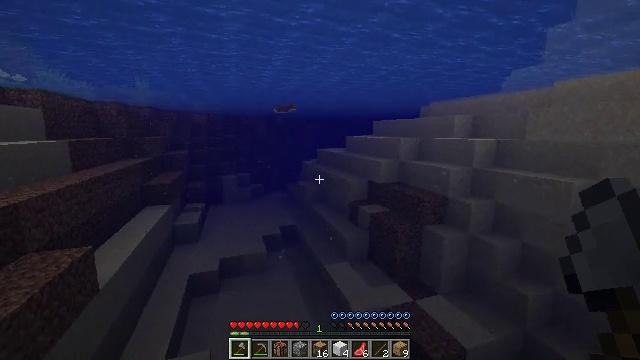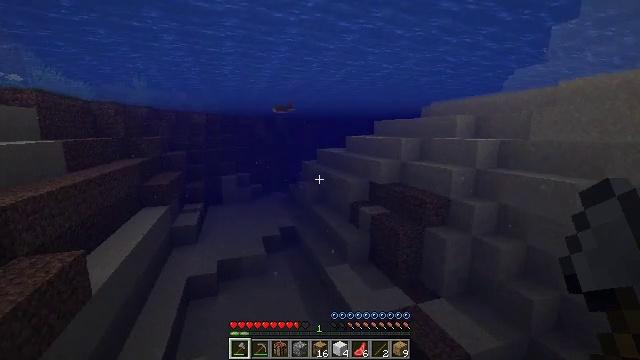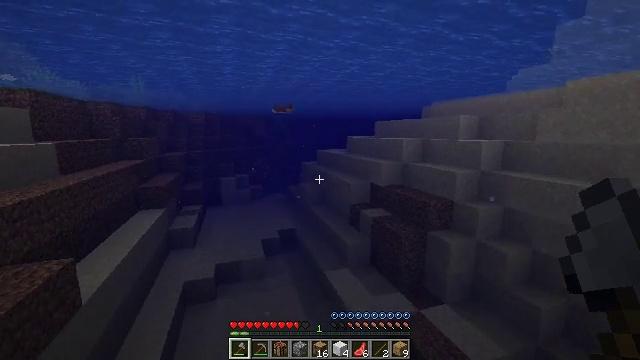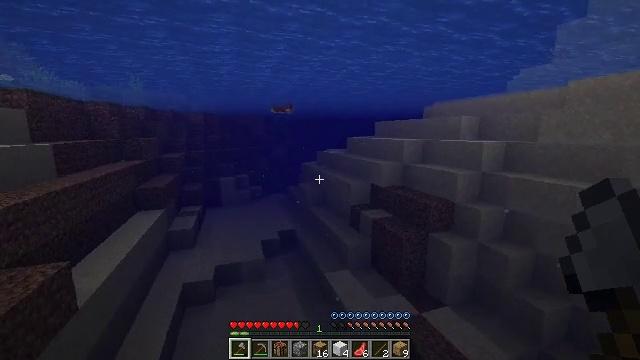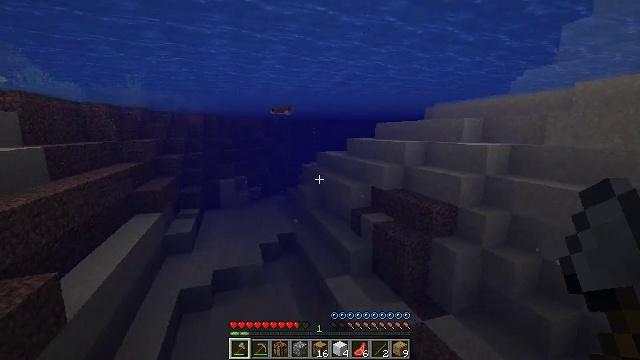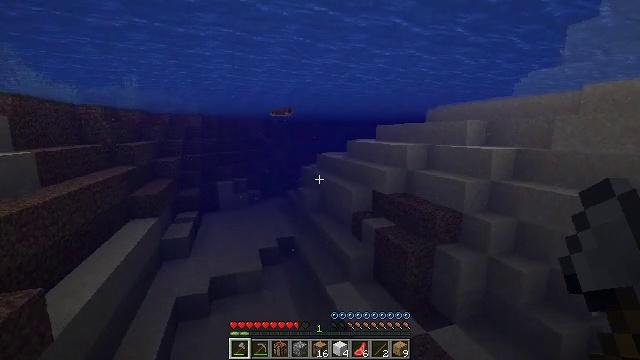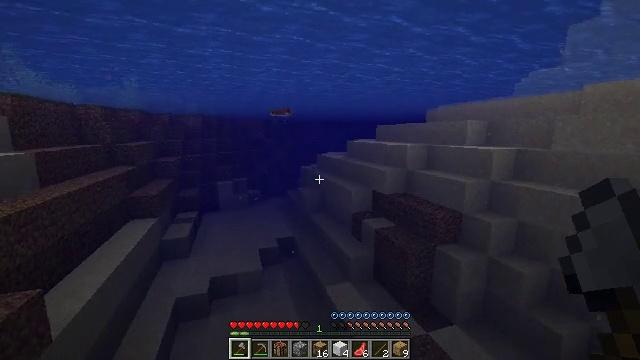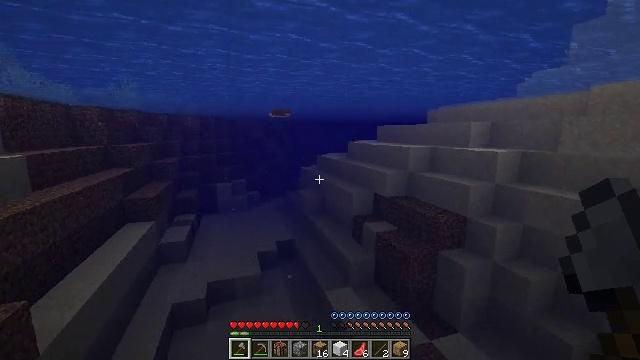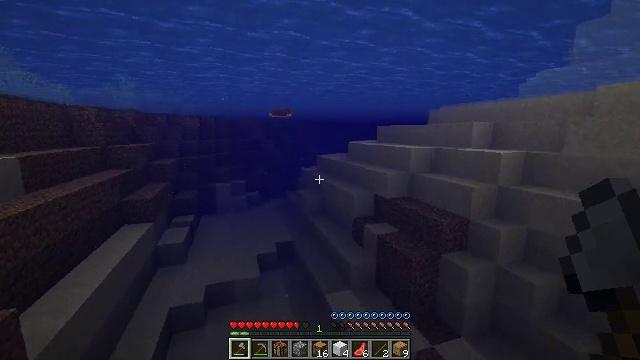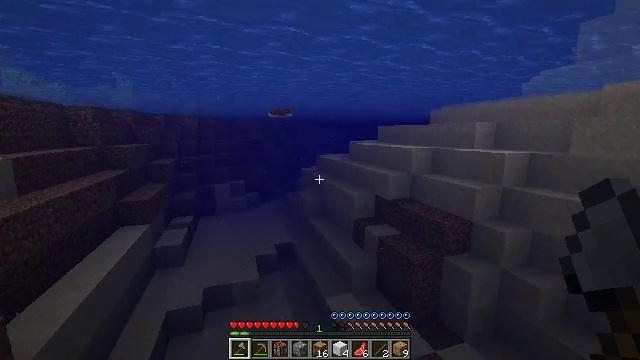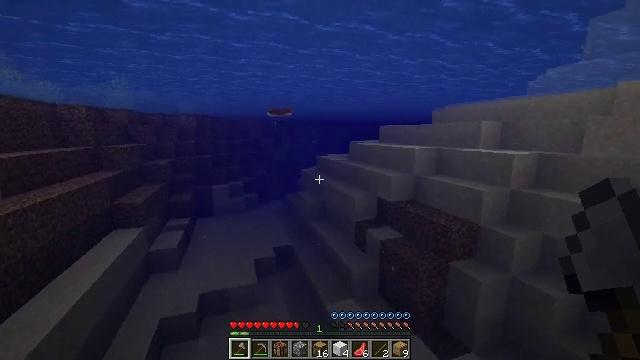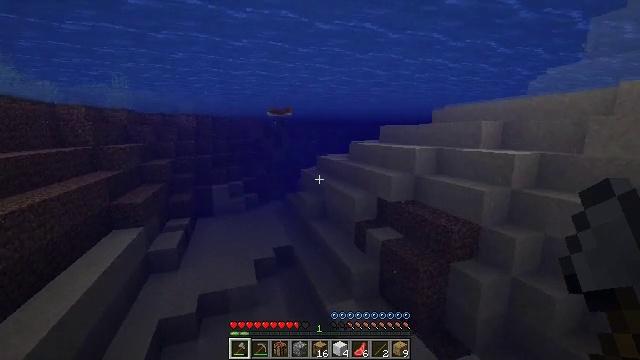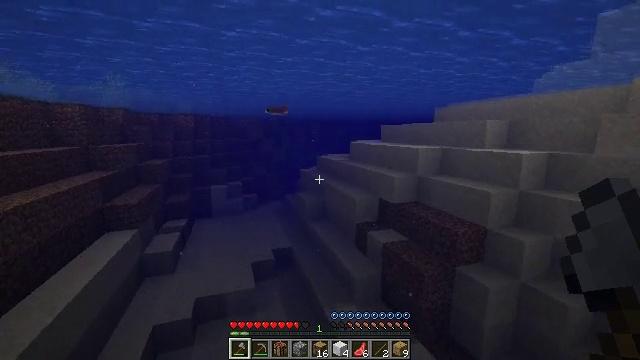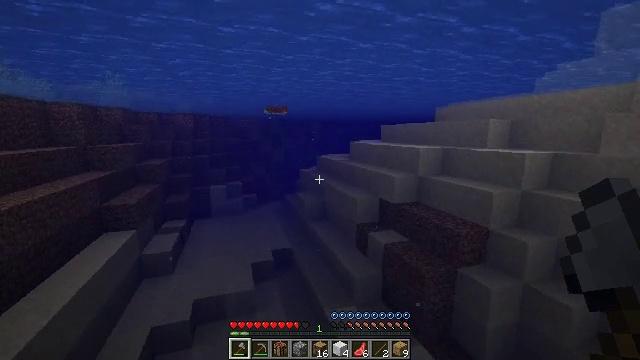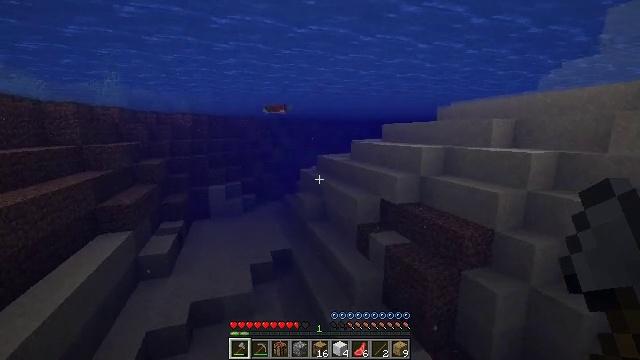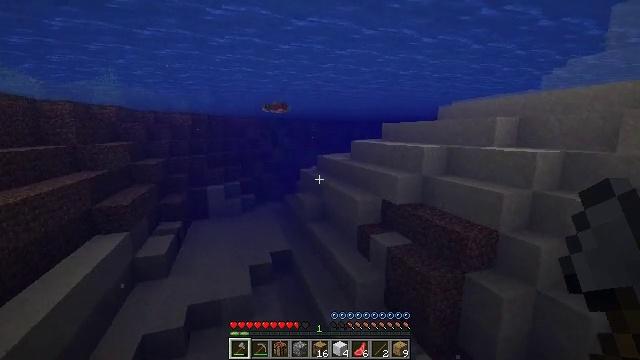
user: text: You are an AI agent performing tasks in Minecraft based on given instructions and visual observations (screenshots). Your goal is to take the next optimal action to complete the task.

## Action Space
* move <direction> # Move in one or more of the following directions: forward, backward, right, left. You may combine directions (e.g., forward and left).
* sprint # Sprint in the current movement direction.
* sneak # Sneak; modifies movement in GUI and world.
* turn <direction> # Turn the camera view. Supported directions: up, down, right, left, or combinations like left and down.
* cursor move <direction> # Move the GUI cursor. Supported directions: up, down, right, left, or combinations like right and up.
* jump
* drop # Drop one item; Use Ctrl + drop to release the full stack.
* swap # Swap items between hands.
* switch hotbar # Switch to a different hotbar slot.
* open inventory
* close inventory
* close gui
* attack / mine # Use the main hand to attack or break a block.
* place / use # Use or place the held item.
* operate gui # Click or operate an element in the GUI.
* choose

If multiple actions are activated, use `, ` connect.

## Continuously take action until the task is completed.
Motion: motion action
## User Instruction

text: Hunt a salmon.
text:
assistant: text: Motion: move forward, jump
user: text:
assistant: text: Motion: move forward, jump
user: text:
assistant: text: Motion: move forward, jump
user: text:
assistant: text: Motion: move forward, sprint, jump
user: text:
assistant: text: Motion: move forward, sprint, jump
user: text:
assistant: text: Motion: move forward, sprint
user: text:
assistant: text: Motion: move forward, sprint
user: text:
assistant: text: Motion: move forward, sprint
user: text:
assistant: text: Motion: move forward, sprint
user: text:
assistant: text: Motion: move forward, sprint
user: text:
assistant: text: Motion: move forward, sprint
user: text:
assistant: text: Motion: move forward, sprint
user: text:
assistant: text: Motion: move forward, sprint
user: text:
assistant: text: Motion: move forward, sprint
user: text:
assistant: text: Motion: move forward, sprint
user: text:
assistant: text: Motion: move forward, sprint
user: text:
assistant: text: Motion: move forward, sprint
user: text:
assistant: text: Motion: move forward
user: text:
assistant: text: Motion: move forward
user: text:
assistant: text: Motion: move forward
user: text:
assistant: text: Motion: move forward
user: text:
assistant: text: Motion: move forward, sprint, turn up
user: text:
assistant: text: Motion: move forward, sprint, turn left and up
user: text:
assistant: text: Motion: move forward, sprint, turn left and up
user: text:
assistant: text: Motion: move forward, sprint
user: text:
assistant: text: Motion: move forward, sprint
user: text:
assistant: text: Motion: move forward, sprint, turn right
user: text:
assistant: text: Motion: move forward, sprint
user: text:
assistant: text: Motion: move forward, sprint, turn left and down
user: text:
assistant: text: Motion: move forward, sprint, turn right and down